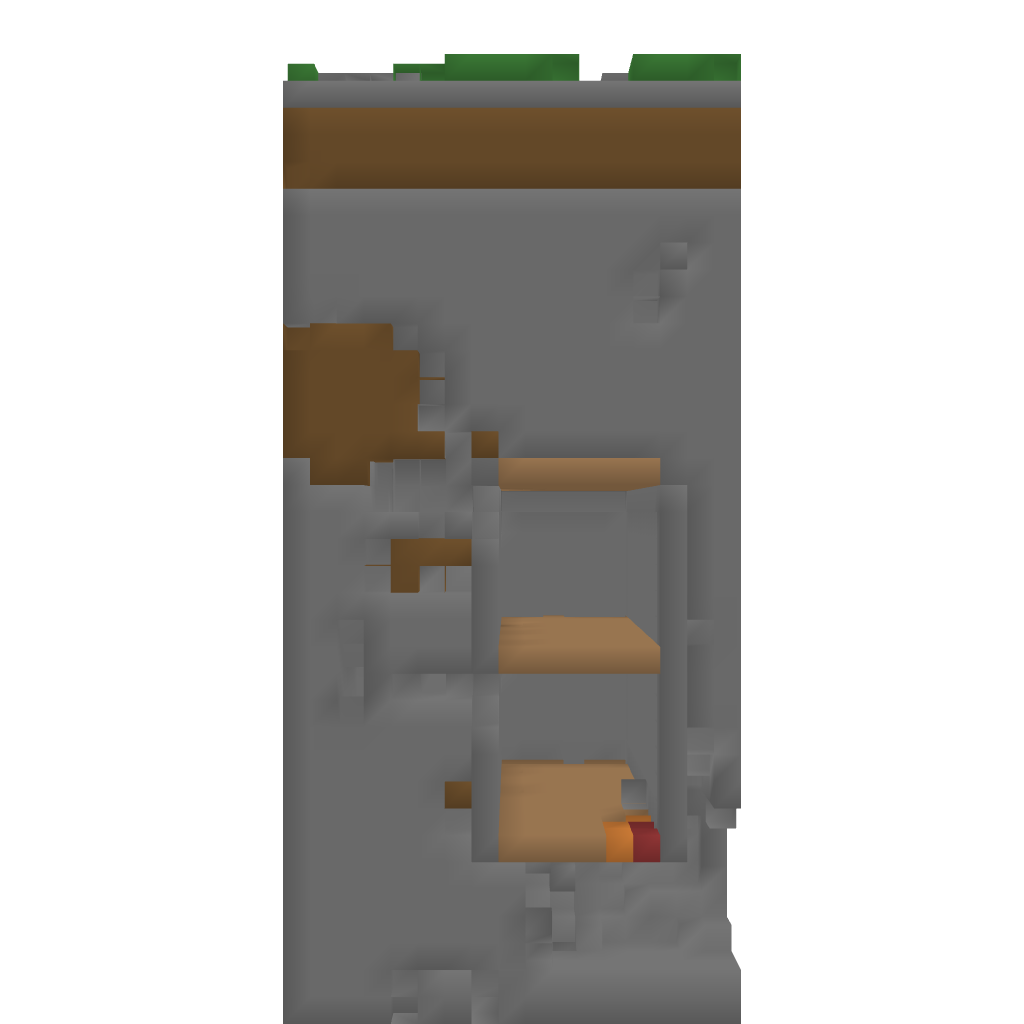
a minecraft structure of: Underground base trash low quality earth